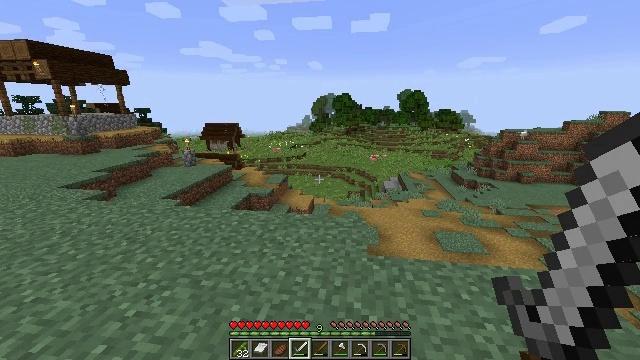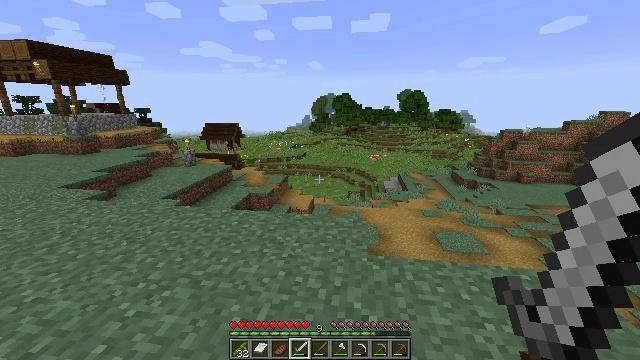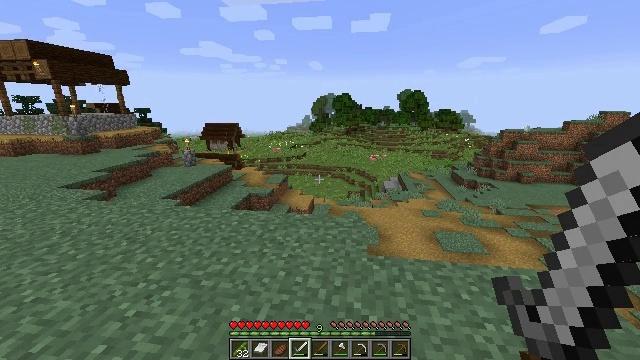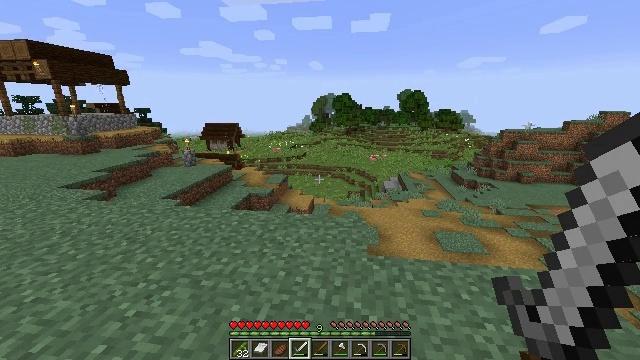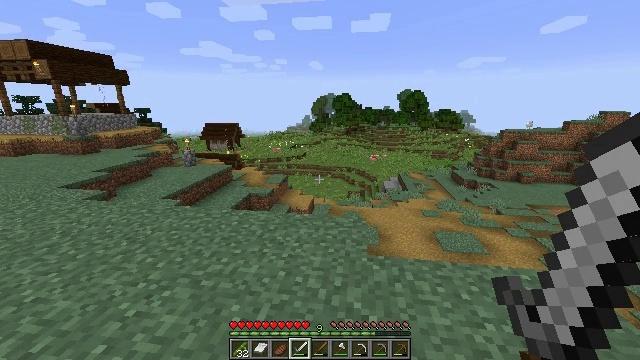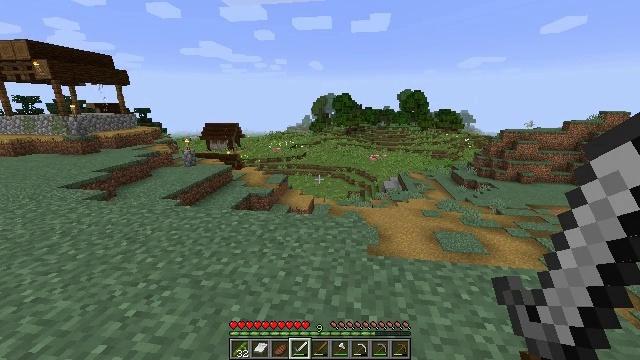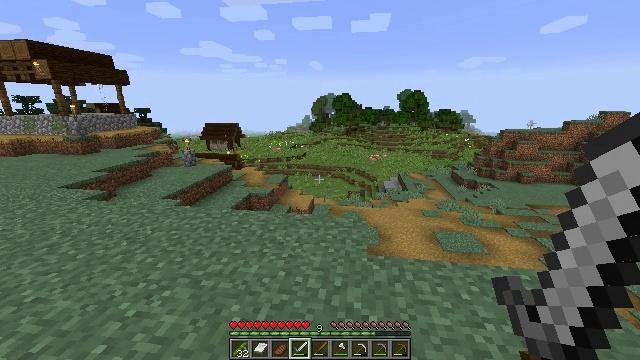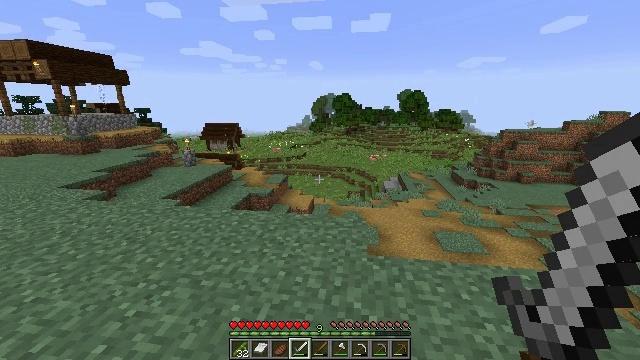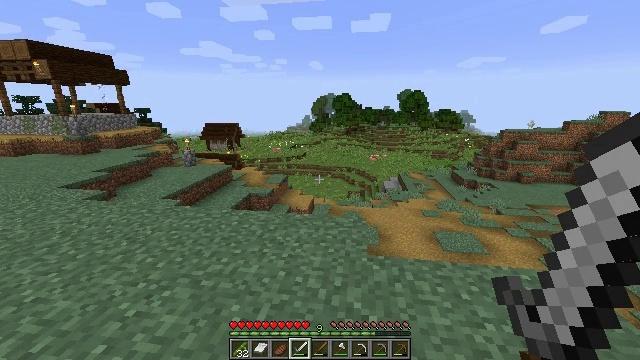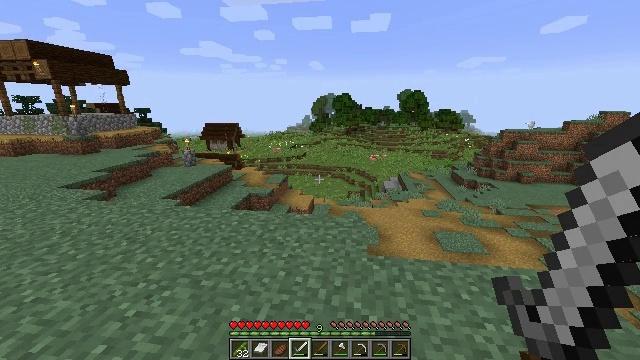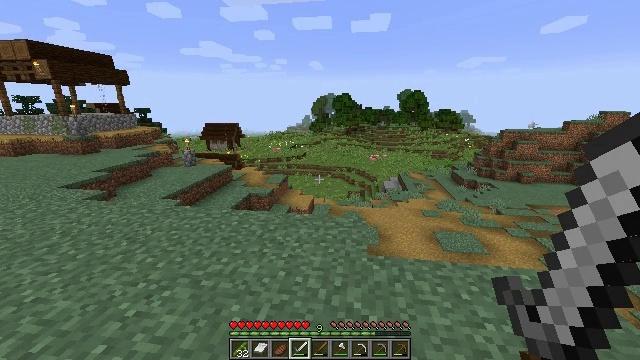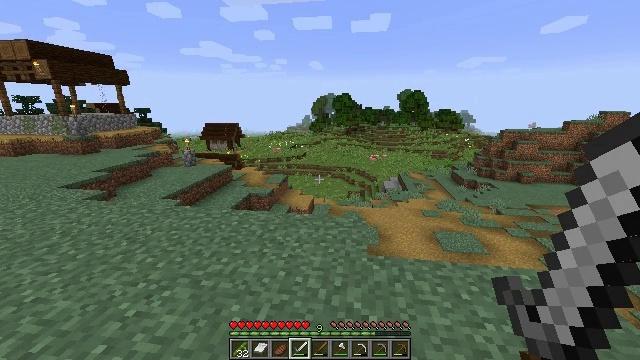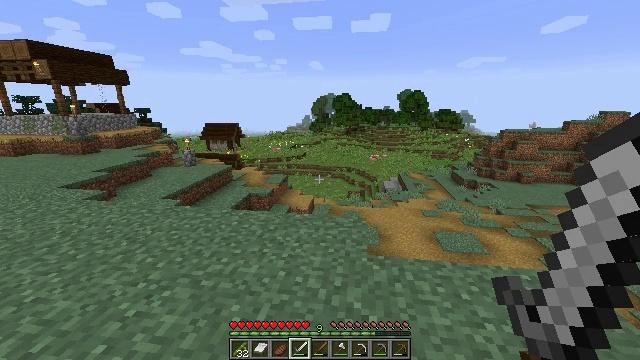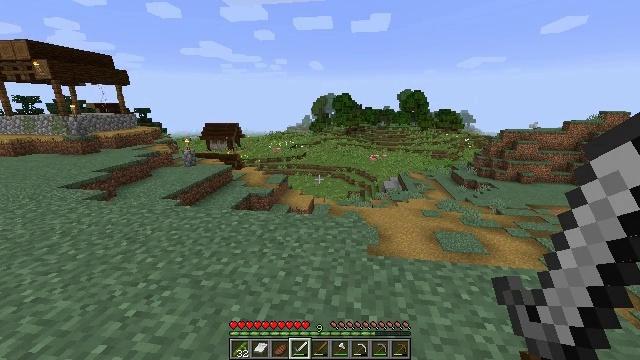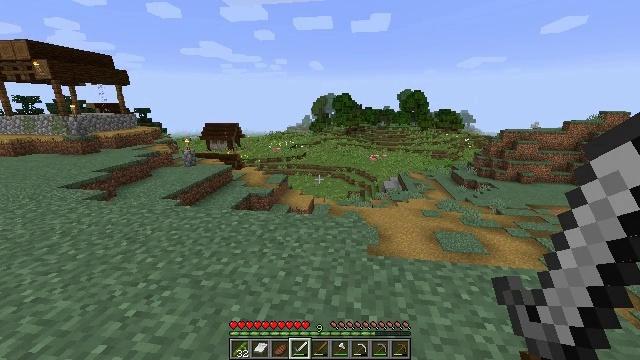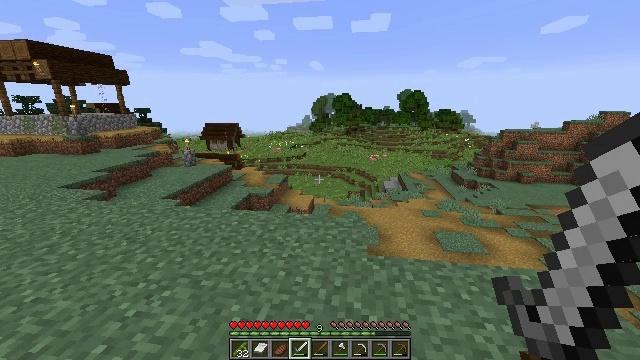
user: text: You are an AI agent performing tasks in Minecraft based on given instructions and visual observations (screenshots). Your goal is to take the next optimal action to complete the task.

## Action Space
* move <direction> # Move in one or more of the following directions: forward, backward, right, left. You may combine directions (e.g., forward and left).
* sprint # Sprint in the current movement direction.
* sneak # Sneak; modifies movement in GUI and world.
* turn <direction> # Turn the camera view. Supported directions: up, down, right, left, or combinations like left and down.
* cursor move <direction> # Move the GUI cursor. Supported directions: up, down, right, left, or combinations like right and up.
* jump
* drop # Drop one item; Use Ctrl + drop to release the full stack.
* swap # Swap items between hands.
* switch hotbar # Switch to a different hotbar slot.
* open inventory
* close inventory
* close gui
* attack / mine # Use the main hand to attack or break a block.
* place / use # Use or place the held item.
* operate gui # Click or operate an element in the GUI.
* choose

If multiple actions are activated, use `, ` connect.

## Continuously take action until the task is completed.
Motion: motion action
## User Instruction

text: Gather sweet berries from the bush.
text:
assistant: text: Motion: no_op
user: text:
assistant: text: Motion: no_op
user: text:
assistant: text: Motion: no_op
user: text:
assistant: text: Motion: no_op
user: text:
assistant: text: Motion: no_op
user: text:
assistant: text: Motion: no_op
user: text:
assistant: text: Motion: no_op
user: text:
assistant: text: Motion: no_op
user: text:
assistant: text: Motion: no_op
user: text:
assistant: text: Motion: no_op
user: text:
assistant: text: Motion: no_op
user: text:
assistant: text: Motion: no_op
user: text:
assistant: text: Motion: no_op
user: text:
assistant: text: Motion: no_op
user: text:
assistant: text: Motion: no_op
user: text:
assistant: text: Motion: no_op
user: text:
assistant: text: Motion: no_op
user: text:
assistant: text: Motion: no_op
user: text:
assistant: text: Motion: no_op
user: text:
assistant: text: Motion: no_op
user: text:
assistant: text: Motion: no_op
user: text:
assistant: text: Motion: no_op
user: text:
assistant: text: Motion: no_op
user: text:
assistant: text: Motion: no_op
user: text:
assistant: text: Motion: no_op
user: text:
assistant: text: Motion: no_op
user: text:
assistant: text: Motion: no_op
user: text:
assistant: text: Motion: no_op
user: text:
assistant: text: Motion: no_op
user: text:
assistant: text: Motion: no_op